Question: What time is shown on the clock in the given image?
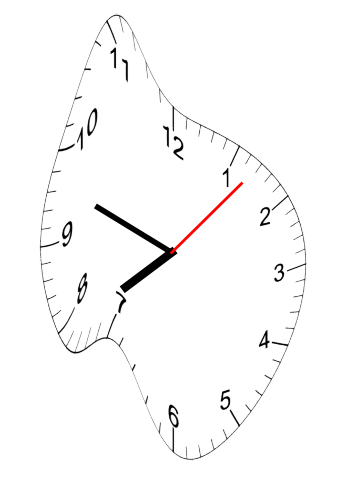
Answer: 07:48:07